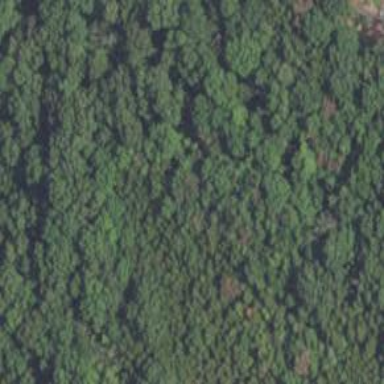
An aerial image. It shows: Evergreen needle-leaved woodland.